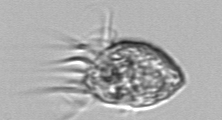
Label: Strombidium_morphotype1